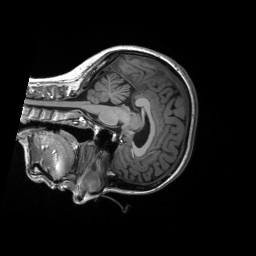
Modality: T1w
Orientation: sagittal
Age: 30
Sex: female
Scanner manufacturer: siemens
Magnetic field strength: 3 T
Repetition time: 2.53 s
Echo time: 0.00219 s